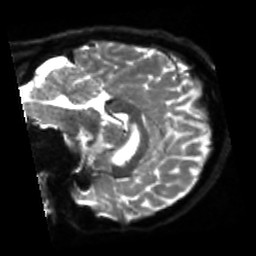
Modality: sbref
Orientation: sagittal
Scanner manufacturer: siemens
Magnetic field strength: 3 T
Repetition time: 4 s
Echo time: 0.0594 s